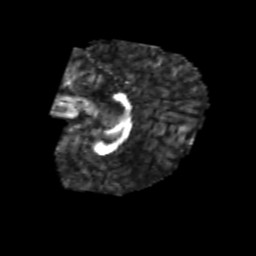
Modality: FA
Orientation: sagittal
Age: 6
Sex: male
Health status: healthy